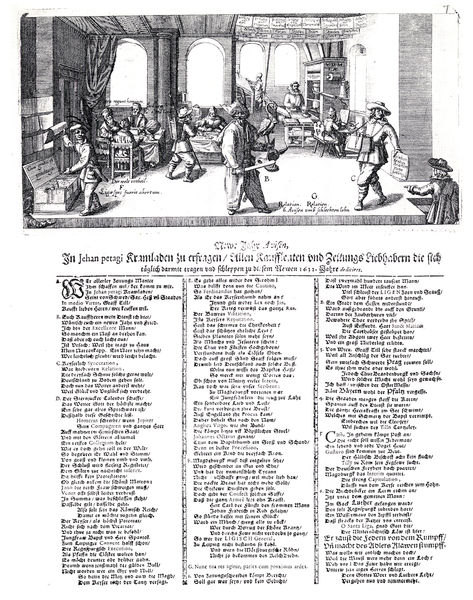
Titel: Newe Jahr Avisen
Institution: (Seriendruck)
Schlagwörter: gott, schatten, menschen, fenster, grau, hut, hüte, licht, männer, raum, schwarz, stuhl, stühle, säule, tisch, tische, weiss, zeichnung, zimmer, gebäude, kneipe, regal, architektur, mensch, bild, vorhang, decke, drei, blatt, bühne, musiker, theater, adelige, deutschland, kopfbedeckung, holzschnitt, schrift, papier, schrank, italien, kisten, schuhe, grafik, graphik, spalten, farblos, rundbogen, kartenspiel, inschrift, bett, deutsch, bögen, wände, wei, truhe, deckel, offen, narr, buch, kohle, druck, schwarz weiß, radierung, stich, titel, seite, illustration, text, zeitung, buchstaben, überschrift, bleistift, kiste, buchseite, handwerk, werkstatt, mittelalter, rundbögen, buchhandel, schriftstück, räuber, kupferstich, narrenkappe, flugblatt, gasthof, käufer, fensterbögen, latein, bogenfenster, schwarzwei, anleitung, werk, raun, schmied, flugschrift, spalte, bauchladen, majuskel, liebhaber, anbieter, serifen, biedermeyer, kramladen, ialien, schrtift, handwek, ausrufer, wandlos, drei spalten, 1700, ahndwerk, bild mit schrift, hanseaten, stühlre, jehan, hrlekin